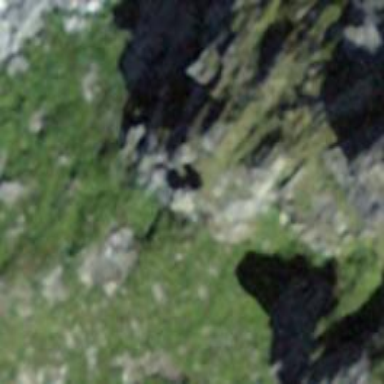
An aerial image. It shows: Natural cliff.